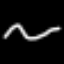
Label: squiggle